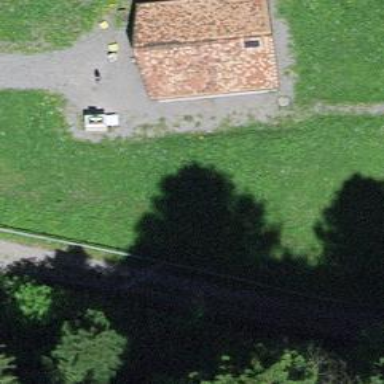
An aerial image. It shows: Barbecue facility.